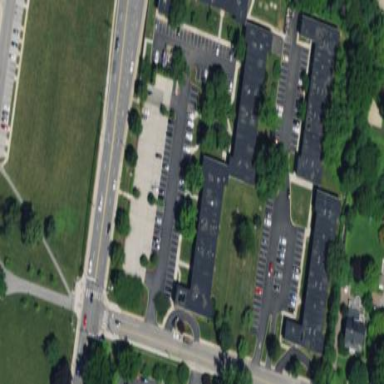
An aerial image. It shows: Parking area with surface.